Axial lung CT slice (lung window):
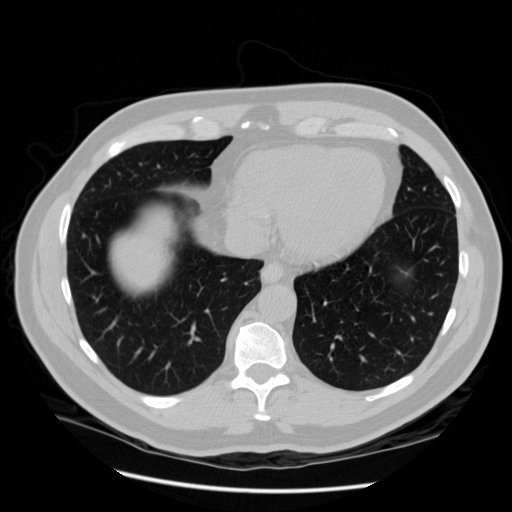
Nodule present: no